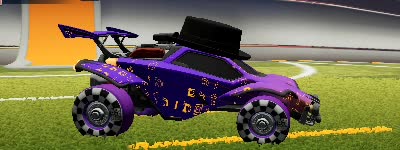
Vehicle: octane